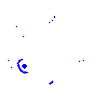
Particle: pion